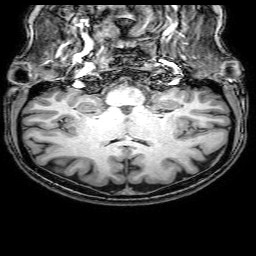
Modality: T1w
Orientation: sagittal
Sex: female
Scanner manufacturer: philips
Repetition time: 0.008199 s
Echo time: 0.00377 s